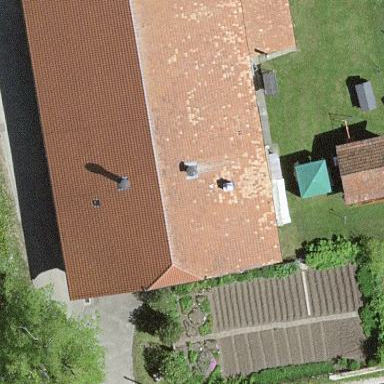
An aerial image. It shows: Farm building.